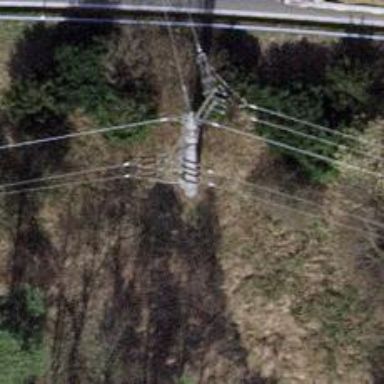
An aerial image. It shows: Power line is depicted.